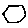
Label: hexagon